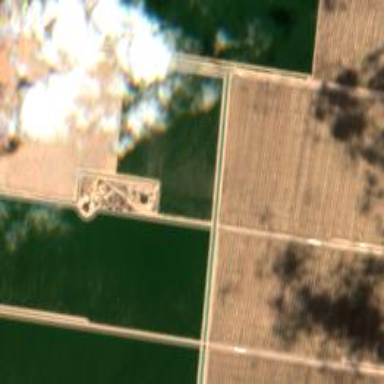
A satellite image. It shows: Farmland growing cotton crops.